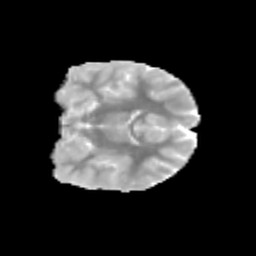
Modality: MD
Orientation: coronal
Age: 8
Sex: female
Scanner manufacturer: siemens
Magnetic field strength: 3 T
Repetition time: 3.8 s
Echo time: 0.07 s